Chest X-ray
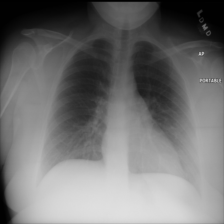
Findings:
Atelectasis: negative
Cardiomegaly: negative
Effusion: negative
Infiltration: negative
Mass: negative
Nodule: negative
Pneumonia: negative
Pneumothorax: negative
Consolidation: negative
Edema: negative
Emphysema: negative
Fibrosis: negative
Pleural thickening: negative
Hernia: negative